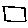
Label: square